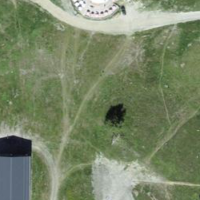
EUNIS habitat code: 26
Species observed at this site:
Vaccinium uliginosum